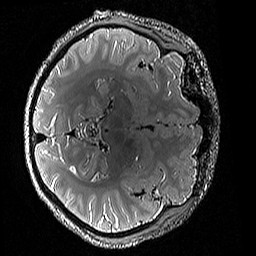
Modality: T2w
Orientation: axial
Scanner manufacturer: siemens
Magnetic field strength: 3 T
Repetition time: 3.2 s
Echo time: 0.428 s